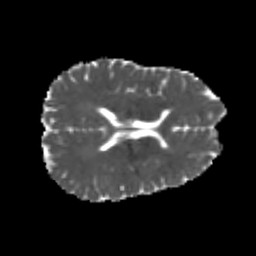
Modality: MD
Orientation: axial
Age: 24
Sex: female
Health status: healthy
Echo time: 0.074 s